Aerial crown-view tile of a tropical tree (Barro Colorado Island, Panama), acquired 20250915:
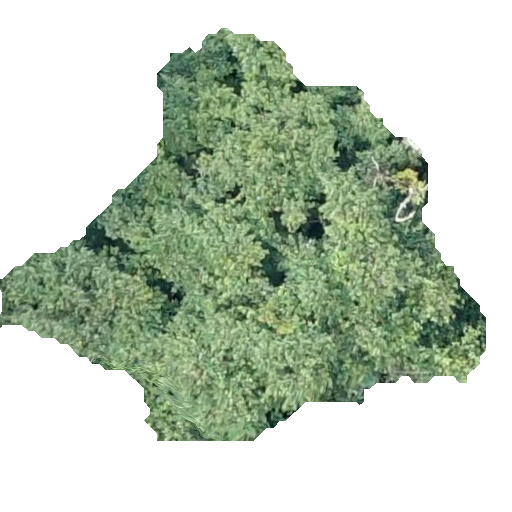
Species: Luehea seemannii
GBIF accepted scientific name: Luehea seemannii
Crown area: 167.024 m²